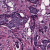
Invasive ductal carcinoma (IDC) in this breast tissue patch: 1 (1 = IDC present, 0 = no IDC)